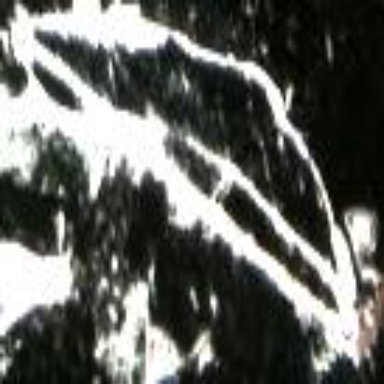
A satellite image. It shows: Area designated for winter sports.